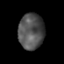
Tissue: prostate
Cell type: NK cells
Senescence score: 0.1898
Nuclear area (px): 898
Mean DAPI intensity: 82.295